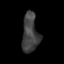
Tissue: prostate
Cell type: Myeloid cells
Senescence score: 0.6858
Nuclear area (px): 621
Mean DAPI intensity: 64.915